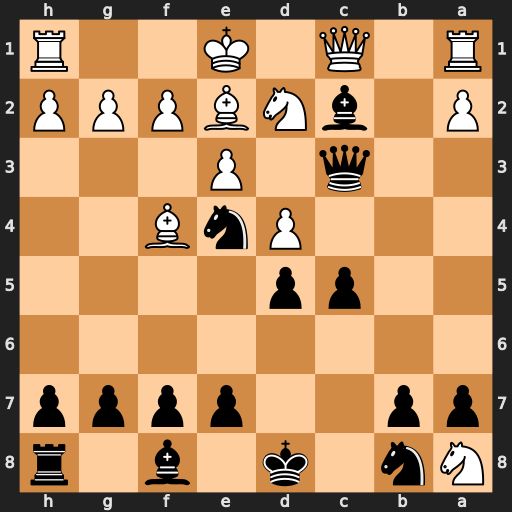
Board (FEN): Nn1k1b1r/pp2pppp/8/2pp4/3PnB2/2q1P3/P1bNBPPP/R1Q1K2R
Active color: b
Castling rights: KQ
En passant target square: -
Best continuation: Nxd2 Qxd2 Qxa1+ Bd1 Qxd1+ Qxd1 Bxd1